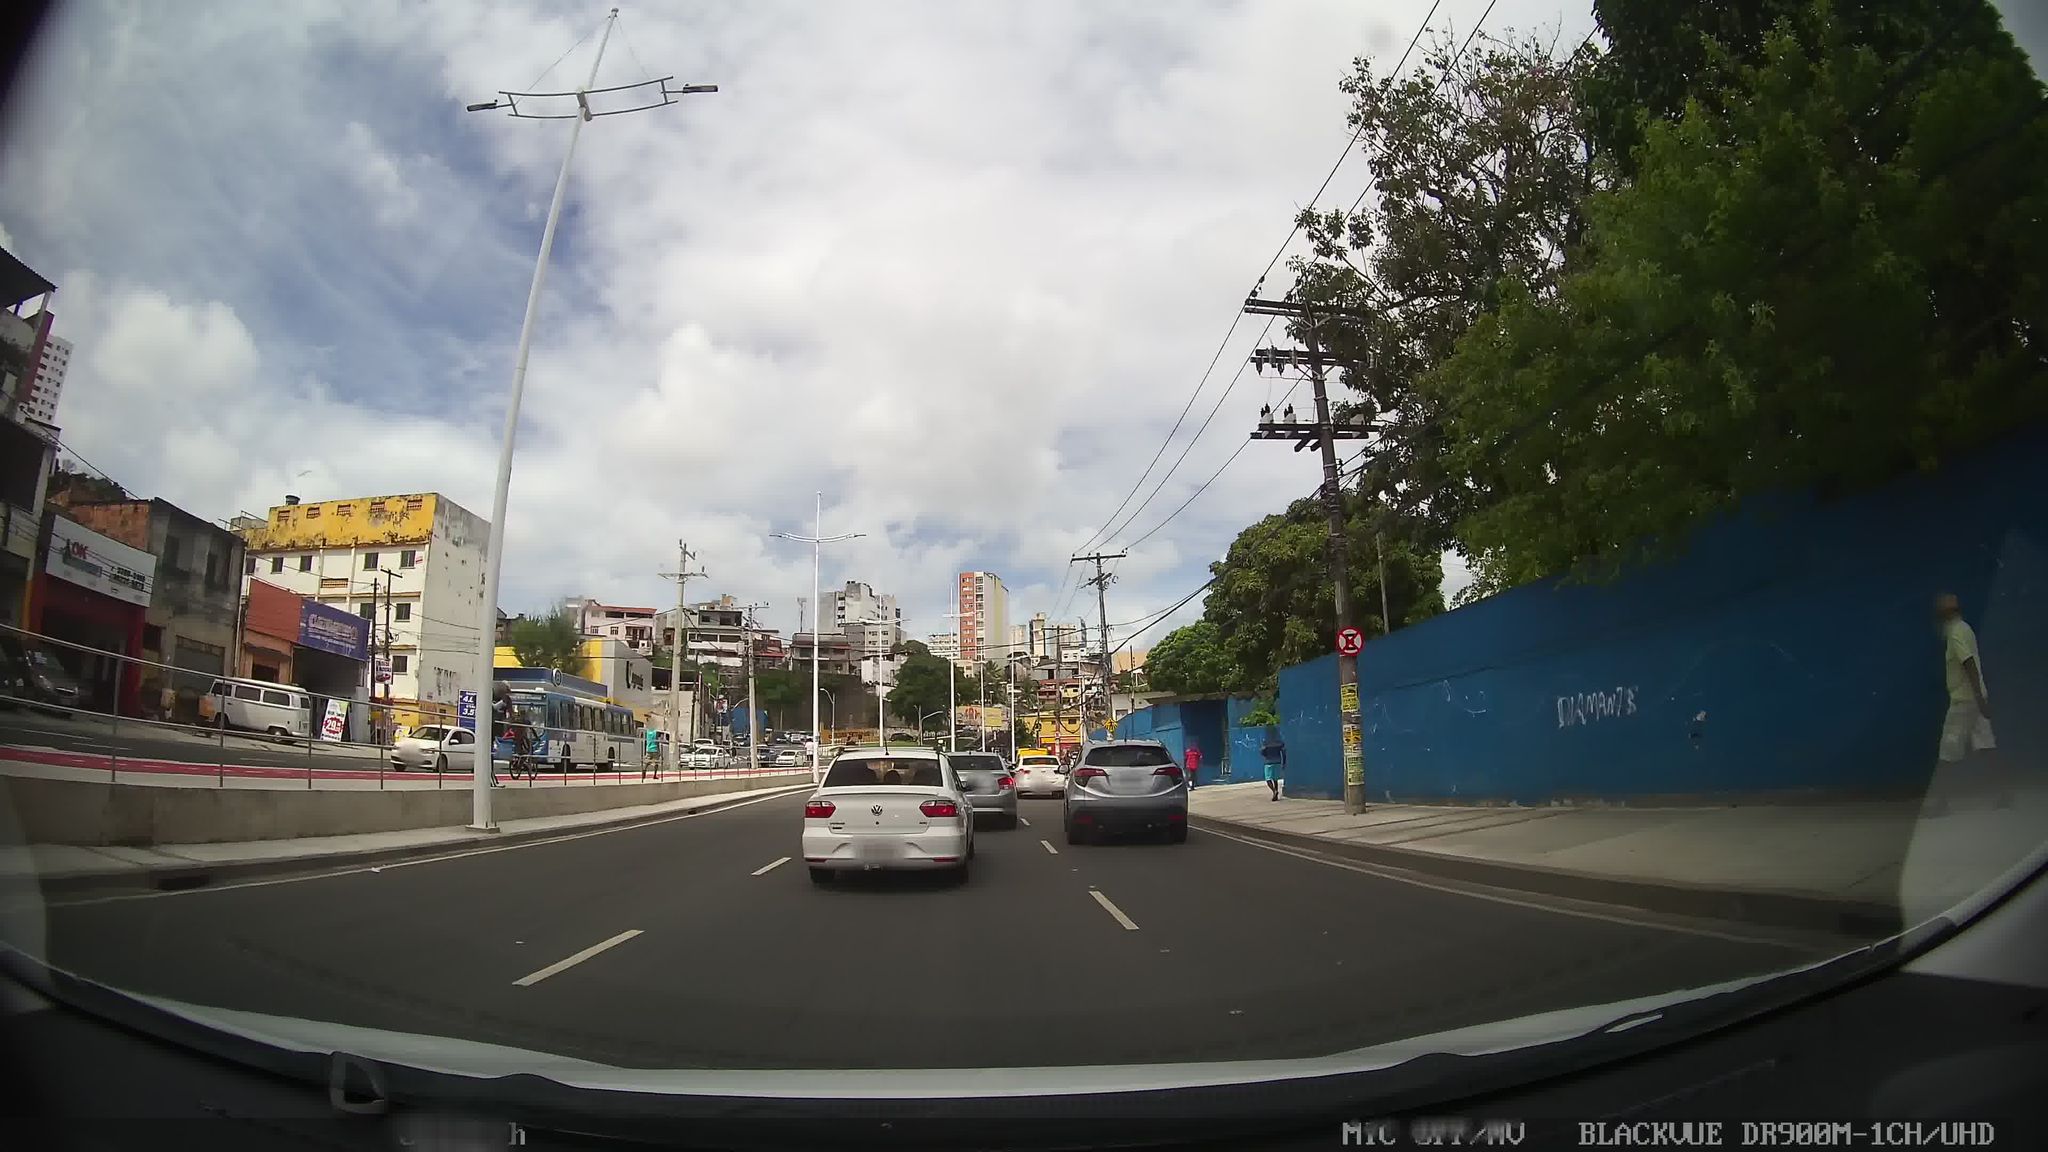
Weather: cloudy
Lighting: day
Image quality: good
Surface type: driving surface
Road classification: cycleway
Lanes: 3
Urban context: urban centre
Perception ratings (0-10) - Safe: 3.75, Lively: 2.31, Beautiful: 2.74, Boring: 3.08, Depressing: 4.42, Wealthy: 0.7